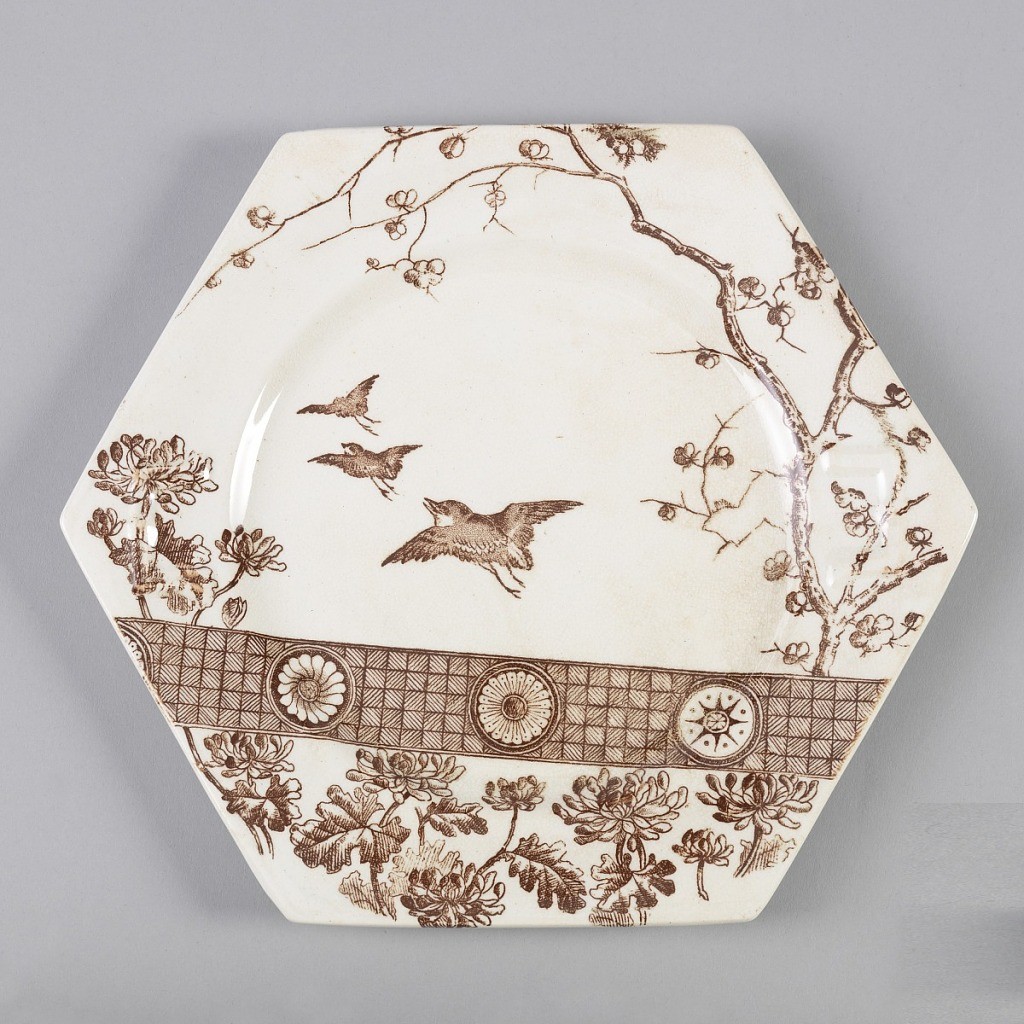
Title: Rangoon
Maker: Francis. J. Emery, English
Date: ca. 1878–85
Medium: Glazed earthenware with transfer-printed decoration
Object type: Plate
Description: Six-sided form with circular caveto, the cream-colored ground with brown transfer-printed decoration of three birds in flight among a tree and flowers, above a geometric-patterned band and a section with flower decoration.